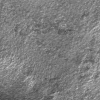
Atmospheric dust classification: not_dusty